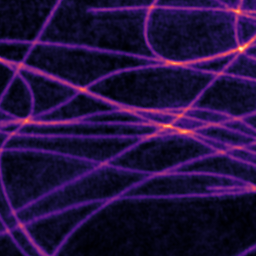
Label: Super-resolution Microtubules image